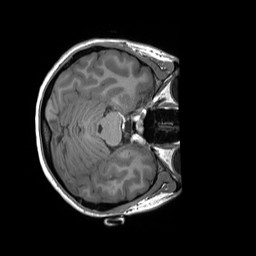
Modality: T1w
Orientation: axial
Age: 20
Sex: female
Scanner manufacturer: siemens
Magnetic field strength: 3 T
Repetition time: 1.8 s
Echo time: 0.00232 s